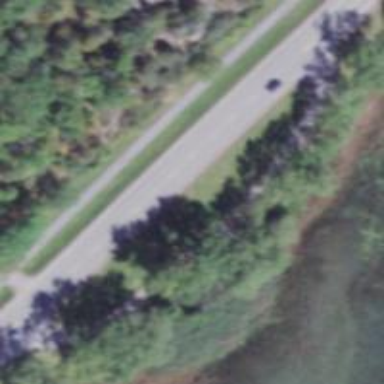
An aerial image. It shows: Rest area on the road.